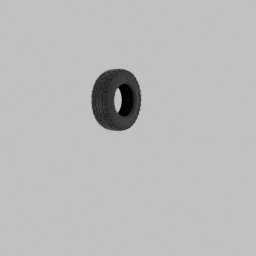
Label: mechanical